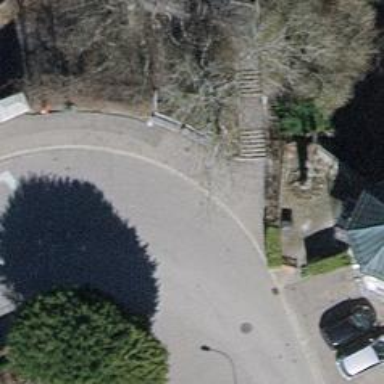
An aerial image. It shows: Bench for seating.